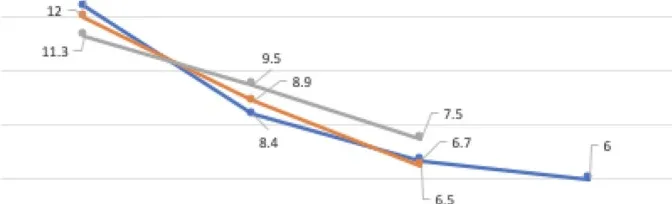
A1C levels of all three patients during the program.
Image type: chart (chart)